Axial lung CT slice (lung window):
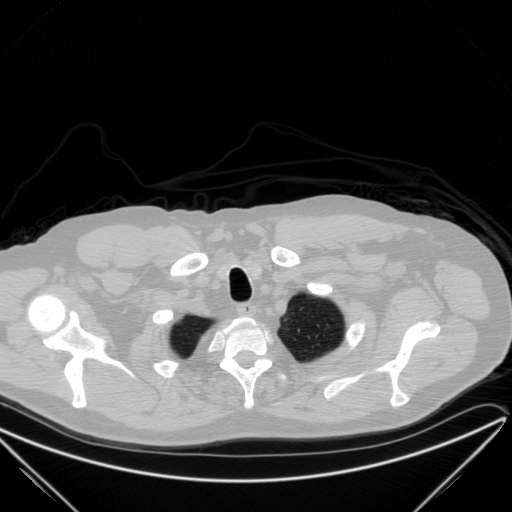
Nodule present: no